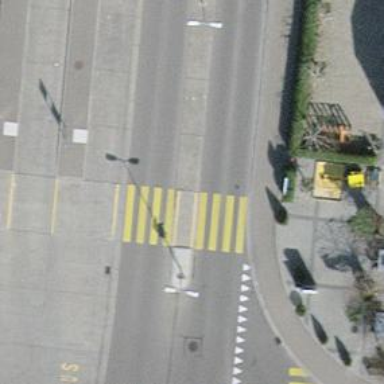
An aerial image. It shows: Uncontrolled crossing with central island on the road.